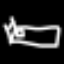
Label: bed